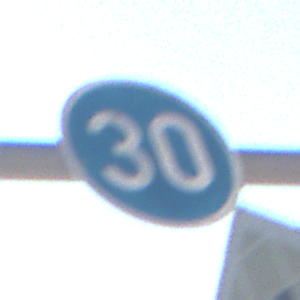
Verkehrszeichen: VorgeschriebeneMindestgeschwindigkeit
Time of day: MorningAfternoon
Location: Outdoor (Urban)
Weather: Clear
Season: NotSpecified
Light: Natural